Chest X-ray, AP view. Patient: 50 years old, sex M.
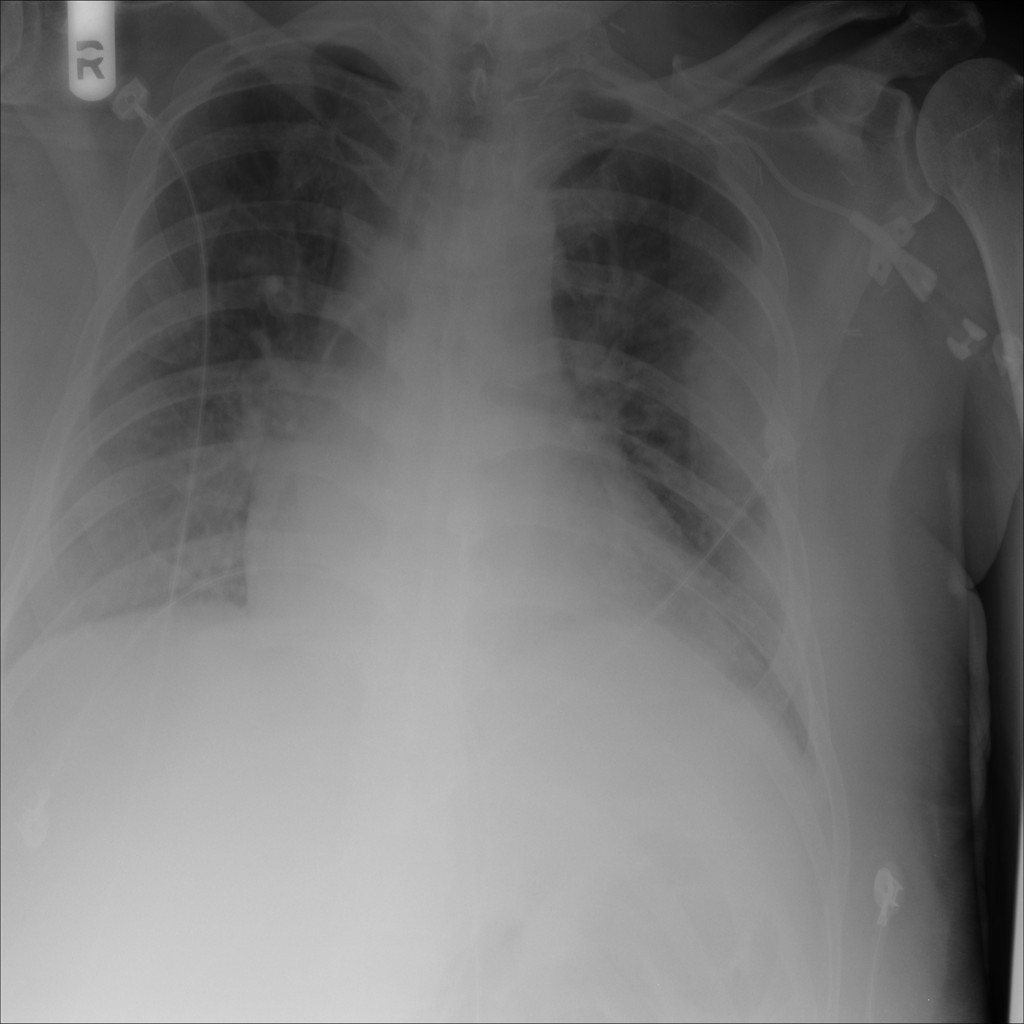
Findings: Consolidation, Effusion, Mass